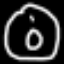
Label: donut